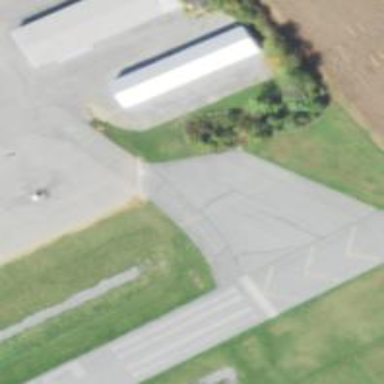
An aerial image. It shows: View of taxiway at the airport.